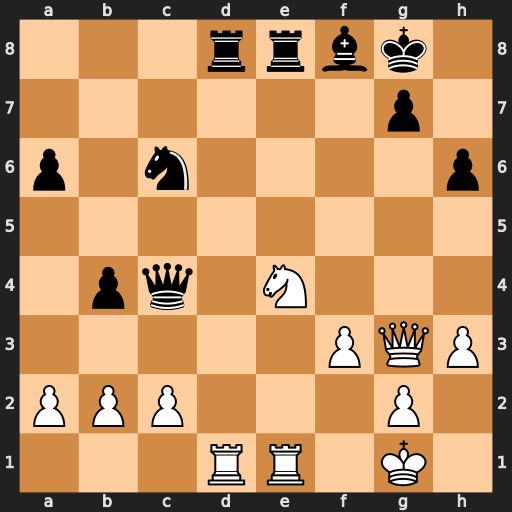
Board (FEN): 3rrbk1/6p1/p1n4p/8/1pq1N3/5PQP/PPP3P1/3RR1K1
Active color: w
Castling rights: -
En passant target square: -
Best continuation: Nf6+ Kh8 Nxe8 Rxd1 Rxd1